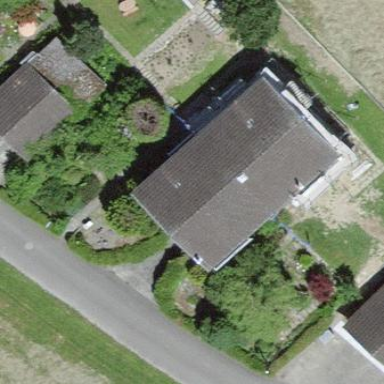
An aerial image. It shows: Terrace building.